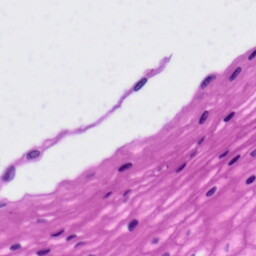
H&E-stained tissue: Tonsil